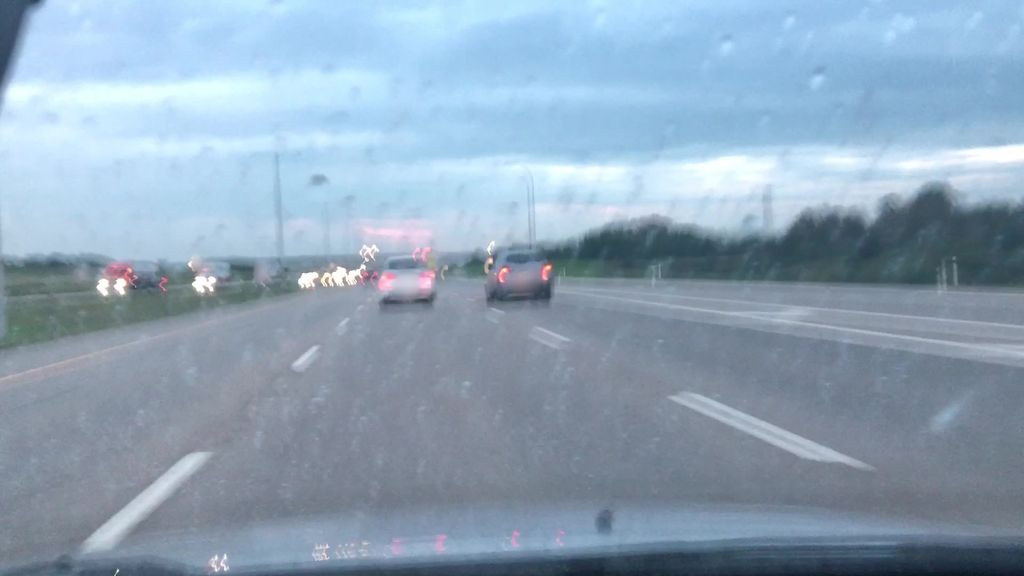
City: edmonton